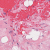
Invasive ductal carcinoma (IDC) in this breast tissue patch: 0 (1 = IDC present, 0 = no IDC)